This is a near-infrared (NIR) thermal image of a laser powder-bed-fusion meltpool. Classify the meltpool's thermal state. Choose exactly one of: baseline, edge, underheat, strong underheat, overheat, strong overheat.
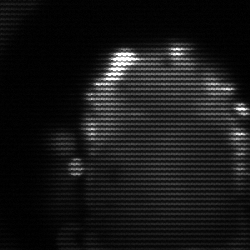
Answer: baseline